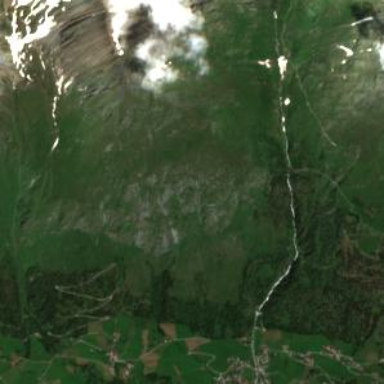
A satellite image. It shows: Natural area of fell.